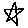
Label: star